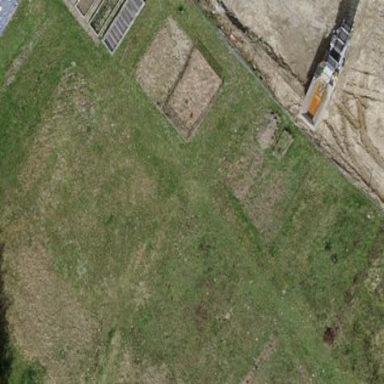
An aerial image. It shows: Garden that is leisure land.